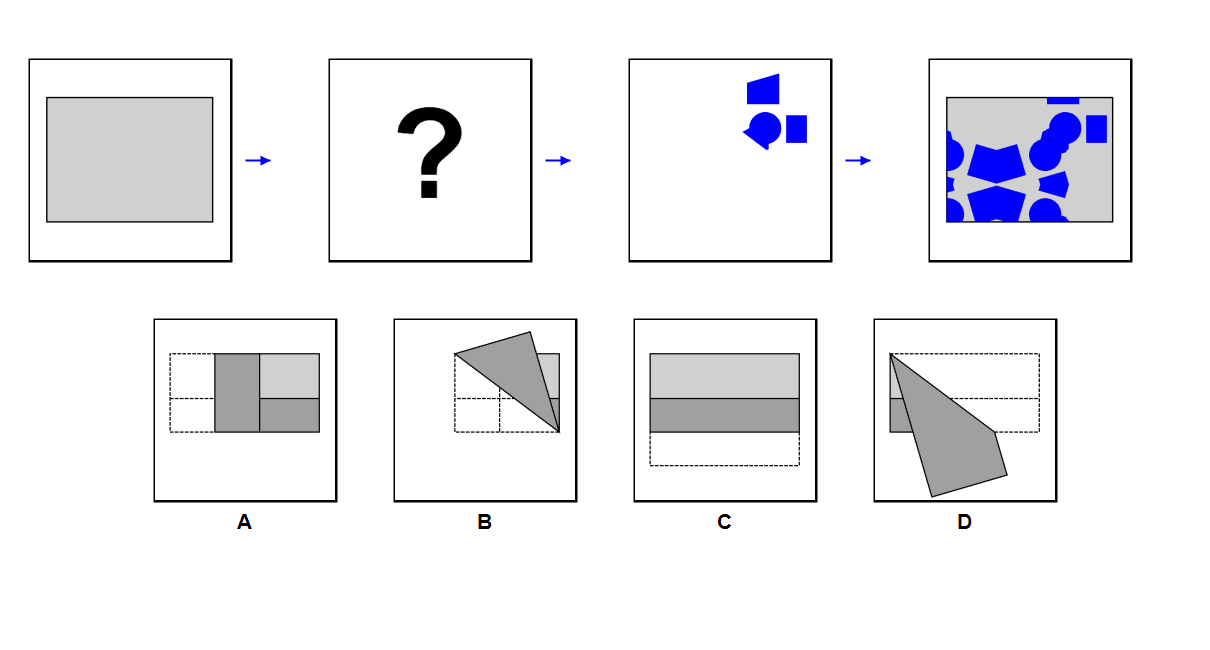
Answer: D